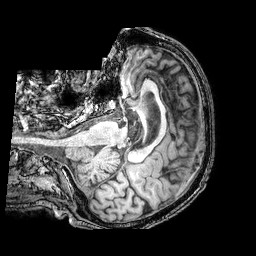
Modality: T1w
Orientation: axial
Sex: male
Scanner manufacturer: philips
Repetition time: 0.008172 s
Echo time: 0.00378 s